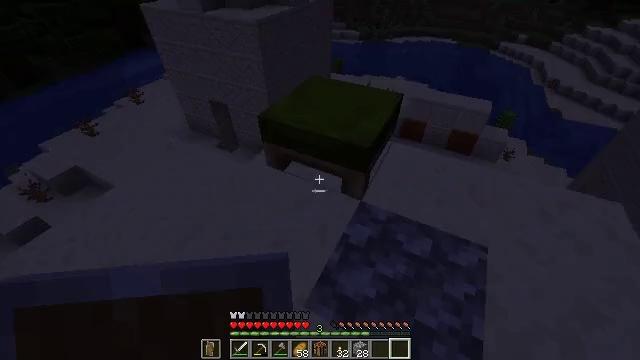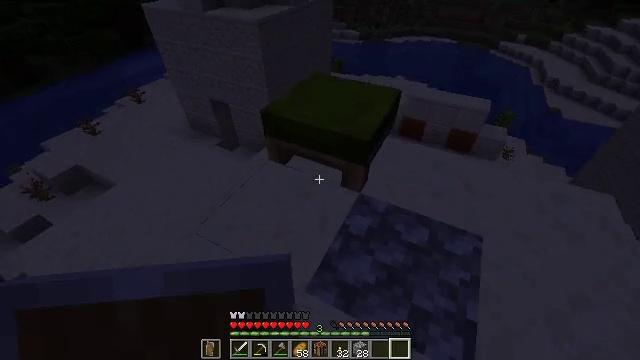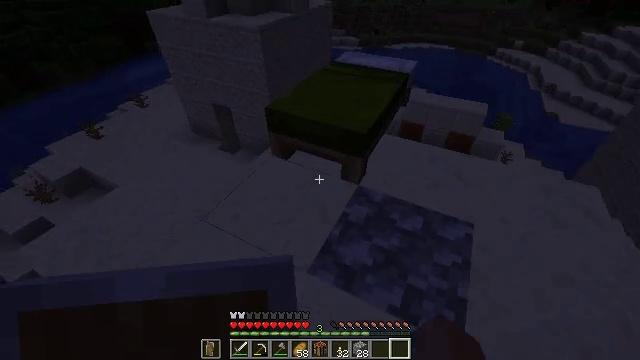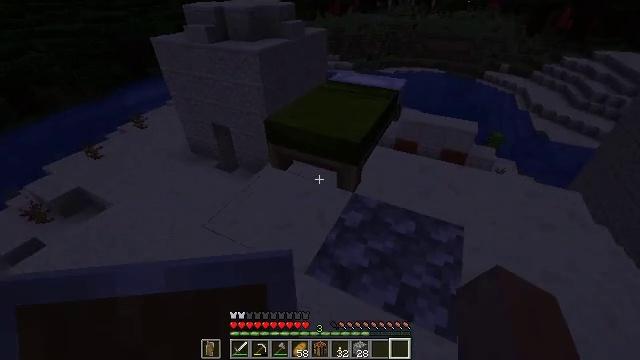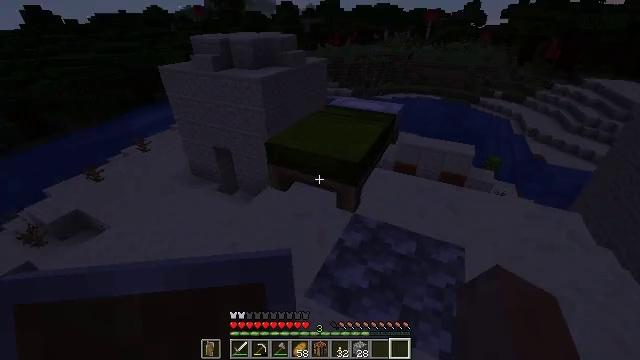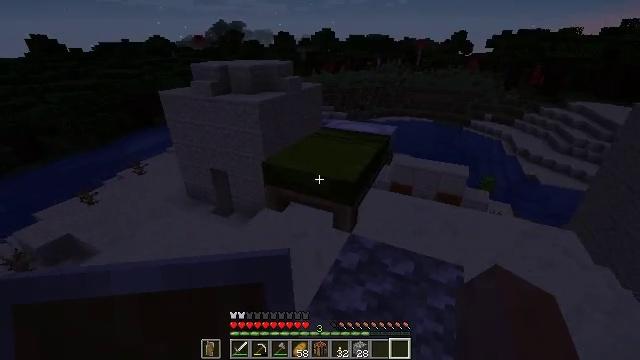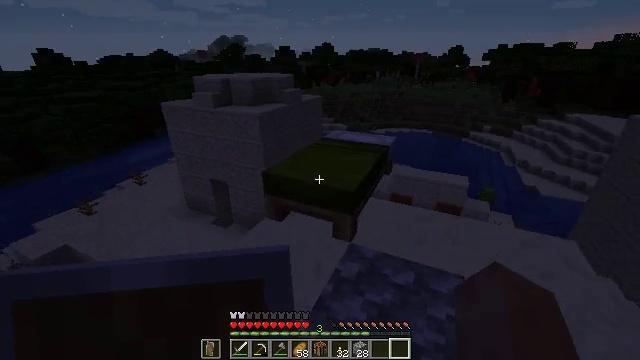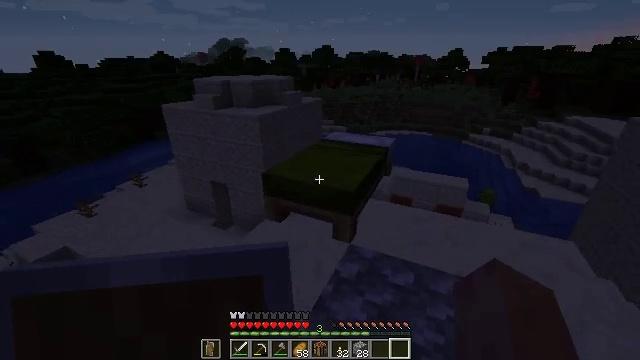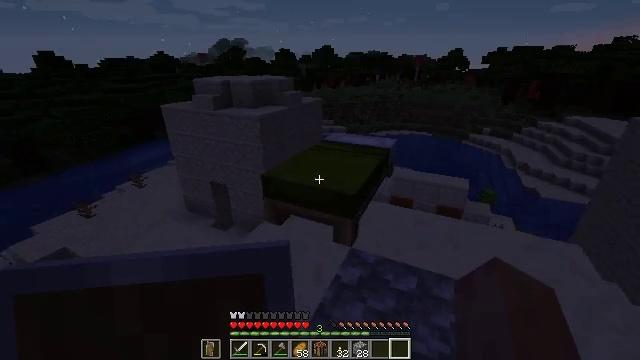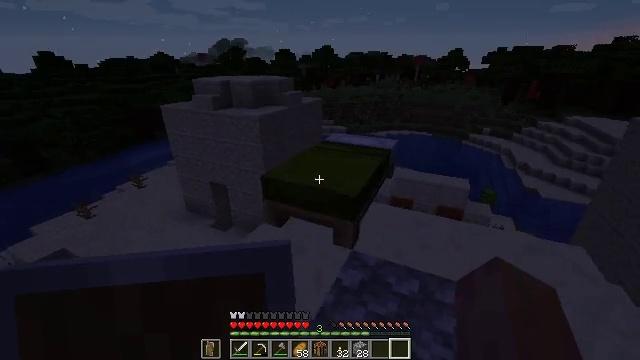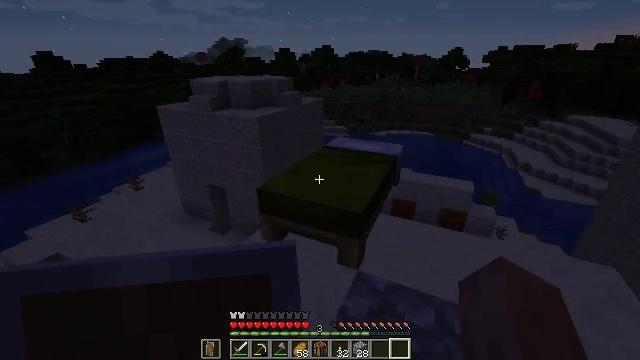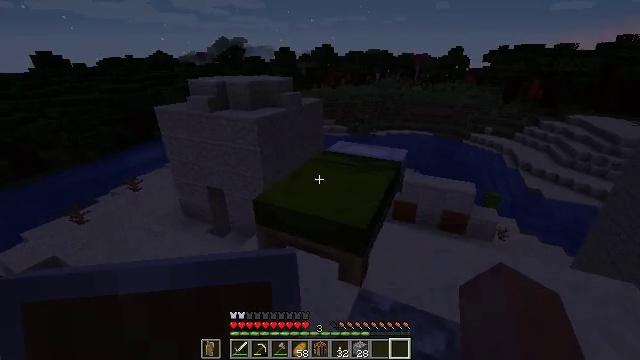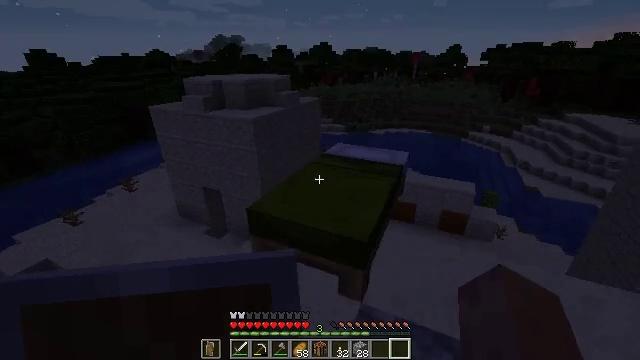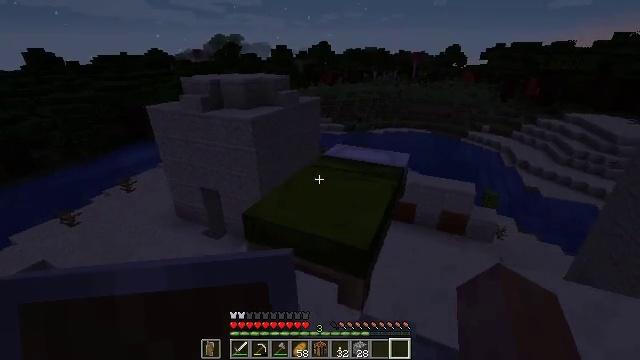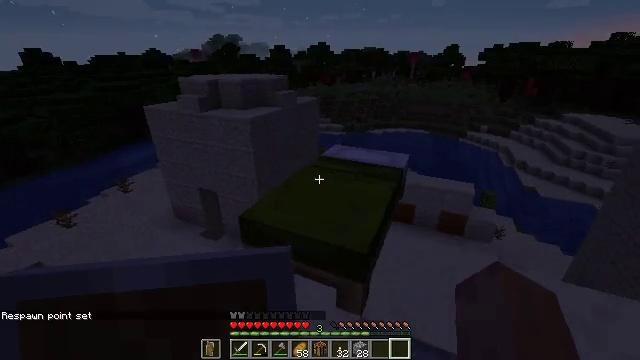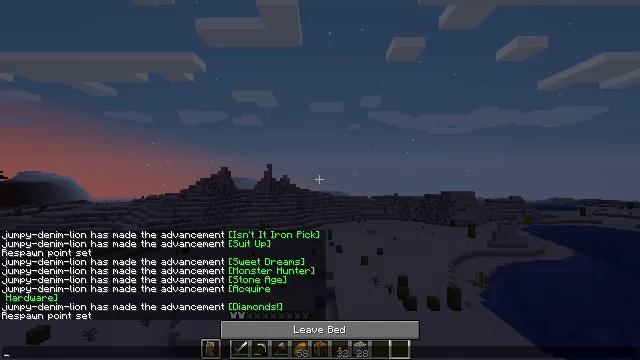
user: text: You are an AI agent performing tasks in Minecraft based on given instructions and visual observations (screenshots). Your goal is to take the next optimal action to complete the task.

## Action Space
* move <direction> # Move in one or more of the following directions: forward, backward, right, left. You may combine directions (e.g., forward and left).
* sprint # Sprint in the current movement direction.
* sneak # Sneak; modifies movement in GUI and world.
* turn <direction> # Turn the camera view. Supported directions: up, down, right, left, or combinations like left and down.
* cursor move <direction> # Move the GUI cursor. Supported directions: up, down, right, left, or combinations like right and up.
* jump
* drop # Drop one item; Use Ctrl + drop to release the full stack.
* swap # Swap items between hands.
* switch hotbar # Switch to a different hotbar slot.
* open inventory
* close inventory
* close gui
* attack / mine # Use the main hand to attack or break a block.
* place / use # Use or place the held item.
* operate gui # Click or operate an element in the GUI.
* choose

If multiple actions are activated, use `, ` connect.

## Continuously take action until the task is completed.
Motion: motion action
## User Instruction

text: Recycle the green bed.
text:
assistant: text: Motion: move back
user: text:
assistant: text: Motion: turn up
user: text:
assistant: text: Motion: turn up
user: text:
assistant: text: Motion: turn up
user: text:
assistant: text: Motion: turn up
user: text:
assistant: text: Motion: turn up
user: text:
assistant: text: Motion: no_op
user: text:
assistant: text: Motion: move forward
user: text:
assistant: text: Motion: move forward, use / place
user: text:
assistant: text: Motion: move forward, use / place
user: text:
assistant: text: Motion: move forward, use / place
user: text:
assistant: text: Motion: use / place
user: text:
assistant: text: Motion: no_op
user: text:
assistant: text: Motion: no_op
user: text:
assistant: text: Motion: no_op
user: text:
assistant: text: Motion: open gui
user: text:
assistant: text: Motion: no_op
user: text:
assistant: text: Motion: cursor move down
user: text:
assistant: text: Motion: cursor move down
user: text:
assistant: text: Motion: no_op
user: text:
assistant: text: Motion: no_op
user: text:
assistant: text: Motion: no_op
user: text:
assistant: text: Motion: no_op
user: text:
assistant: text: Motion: no_op
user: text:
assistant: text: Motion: no_op
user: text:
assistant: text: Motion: no_op
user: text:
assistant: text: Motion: no_op
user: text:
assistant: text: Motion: no_op
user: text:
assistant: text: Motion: no_op
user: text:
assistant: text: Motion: no_op